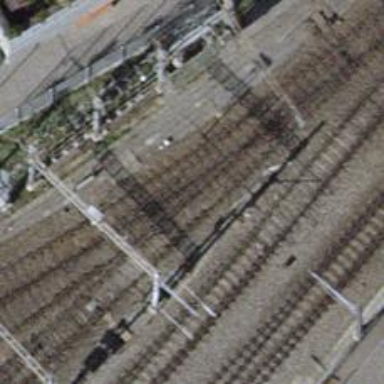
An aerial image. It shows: Railway yard with one track. The railway is electrified with contact line.